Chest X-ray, AP view. Patient: 63 years old, sex M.
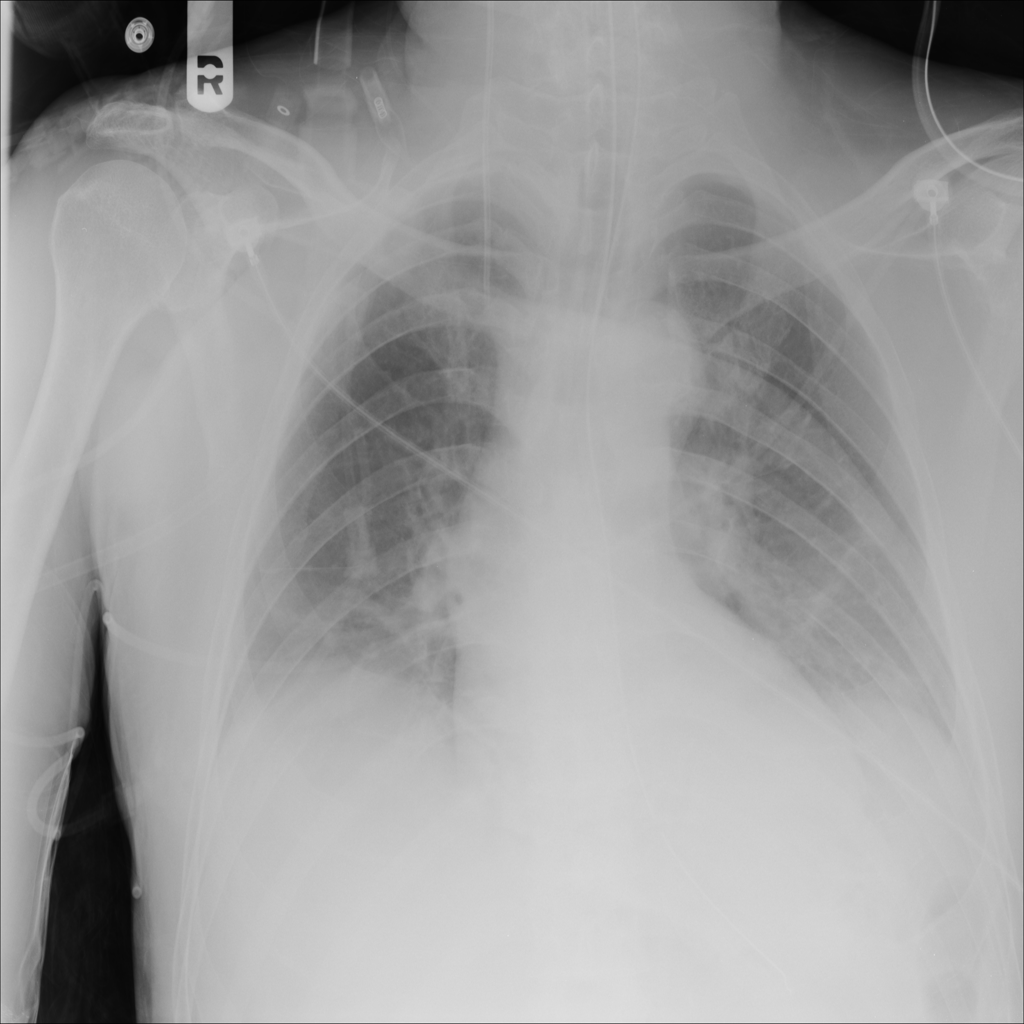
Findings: Effusion, Infiltration